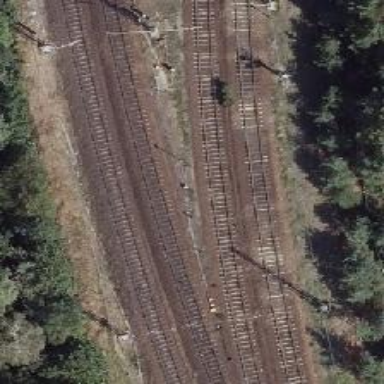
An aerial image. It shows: Railway signal.